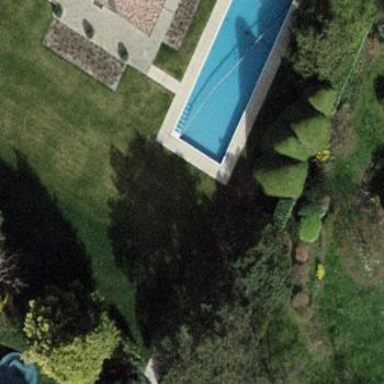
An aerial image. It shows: Swimming pool located in leisure land.